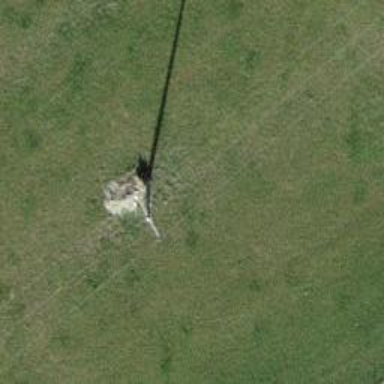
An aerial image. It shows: Power tower.